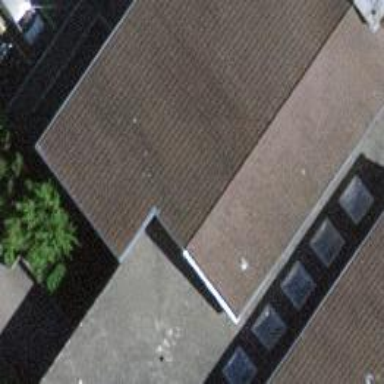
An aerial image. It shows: Public building.